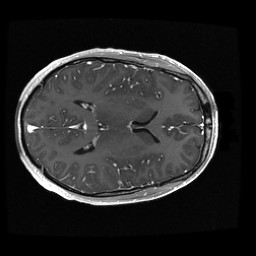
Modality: T1w
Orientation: axial
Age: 38
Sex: male
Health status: ill